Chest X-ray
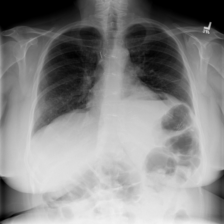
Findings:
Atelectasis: negative
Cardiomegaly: negative
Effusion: negative
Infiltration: negative
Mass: negative
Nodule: negative
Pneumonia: negative
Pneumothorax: negative
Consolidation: negative
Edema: negative
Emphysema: negative
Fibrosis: negative
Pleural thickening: negative
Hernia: negative